Interaction volume radius: 5 \u00c5
Interaction volume height: 10 \u00c5
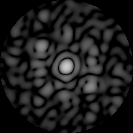
Disorder parameter: 0.7297